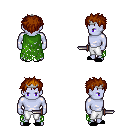
a pixel art fantasy rpg character, male body template, dark elf, purple skin, green tattered cape, white pants, brunette bedhead hairstyle, silver tiara, black slippers, dagger, four views (front, back, left, right), 2x2 character sprite sheet, small pixel art, hard edges, no anti-aliasing